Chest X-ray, PA view. Patient: 31 years old, sex F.
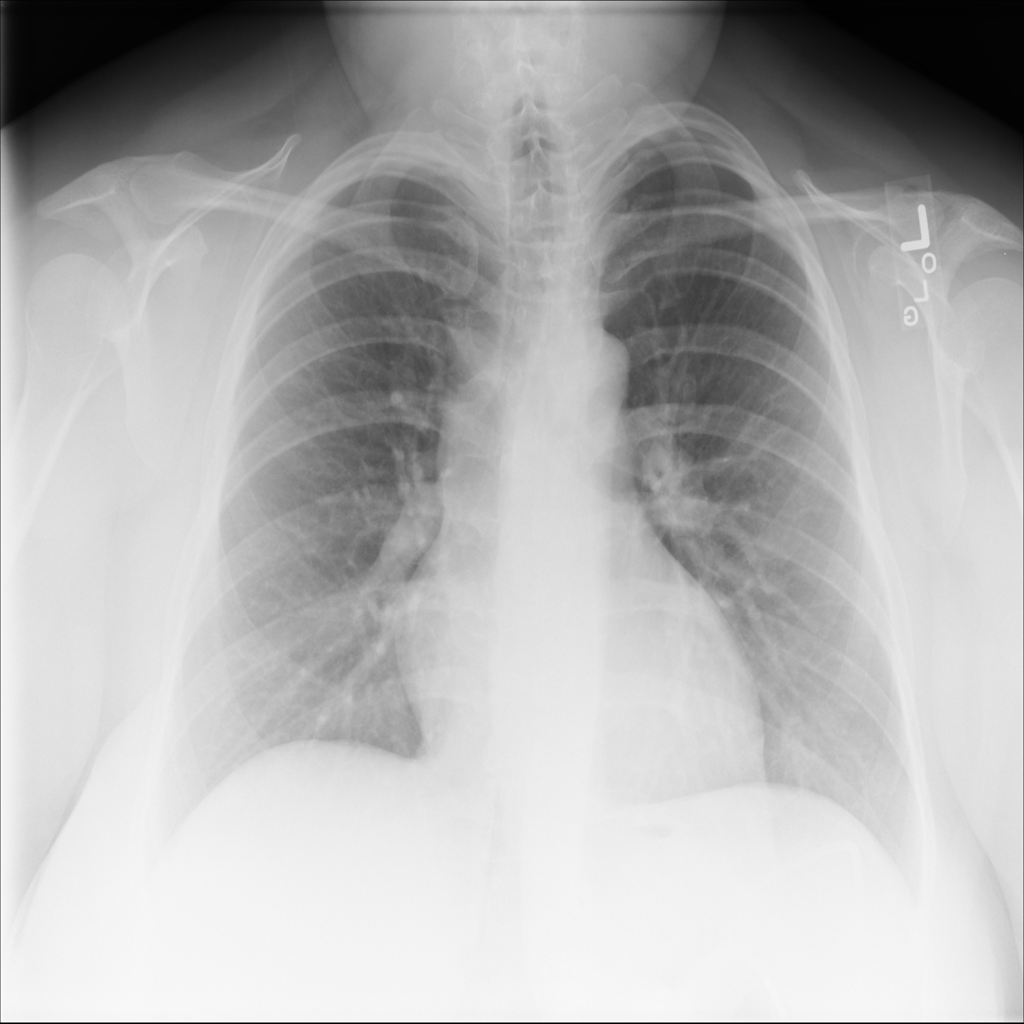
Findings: No Finding